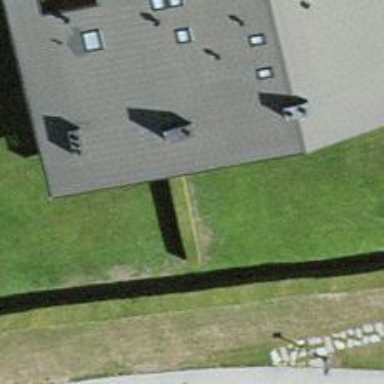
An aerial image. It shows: Hedge barrier.